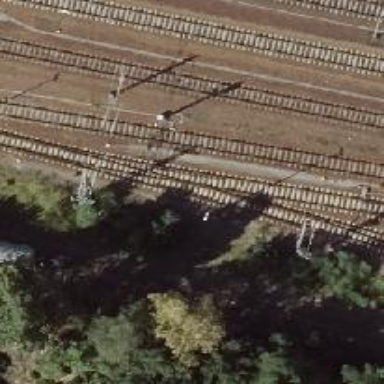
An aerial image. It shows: Railway signal.